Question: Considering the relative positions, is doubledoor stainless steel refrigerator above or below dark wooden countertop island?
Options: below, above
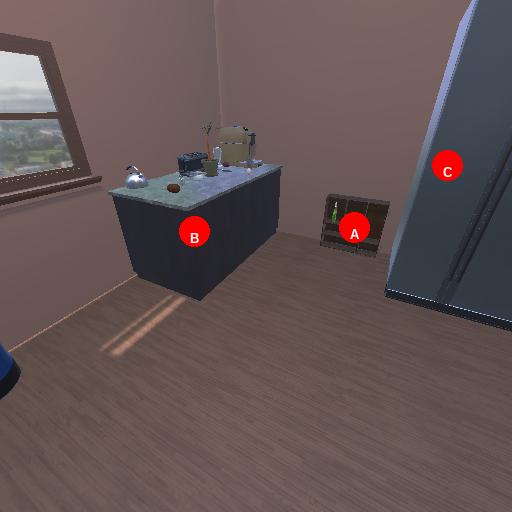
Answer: below